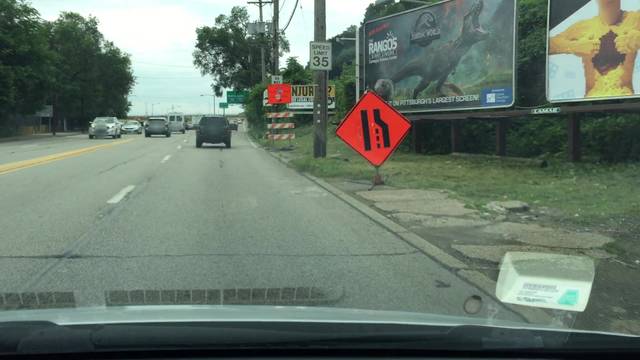
Region: United States
Coordinates: 40.44, -80.017